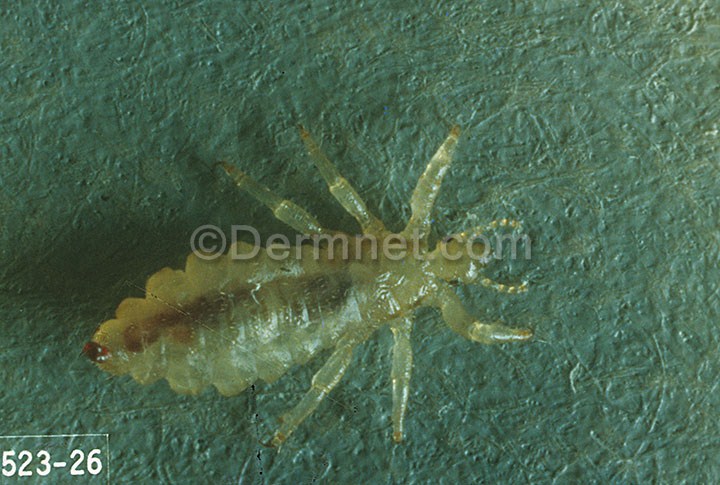
Disease: Scabies Lyme Disease and other Infestations and Bites